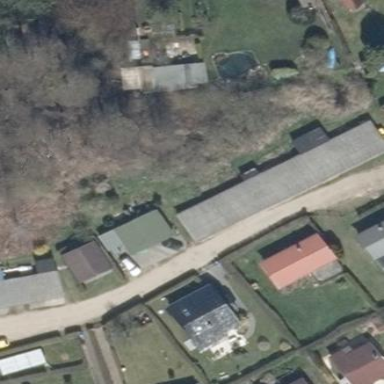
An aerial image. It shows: Group of garages.